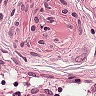
Metastatic tissue present: no